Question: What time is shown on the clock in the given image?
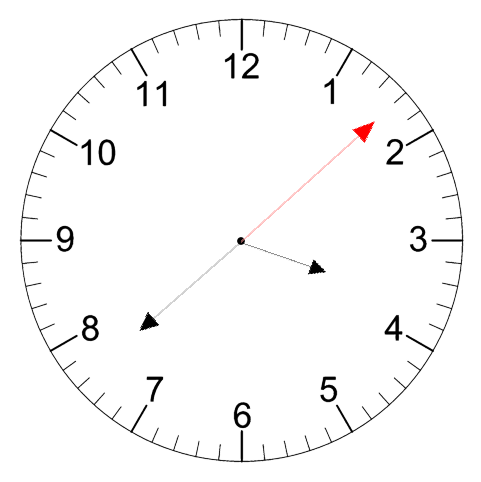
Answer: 03:38:08